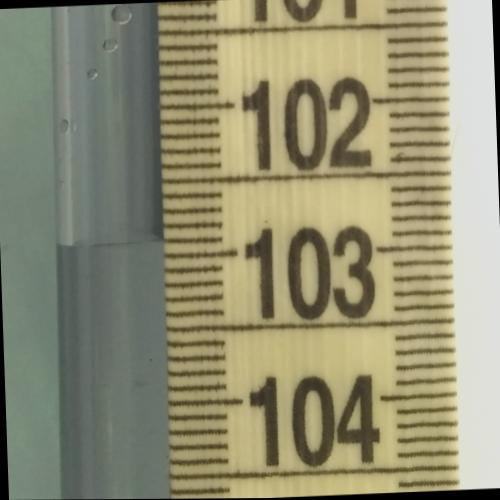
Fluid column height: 102.9 cm